Platform: macOS
Application: Chrome
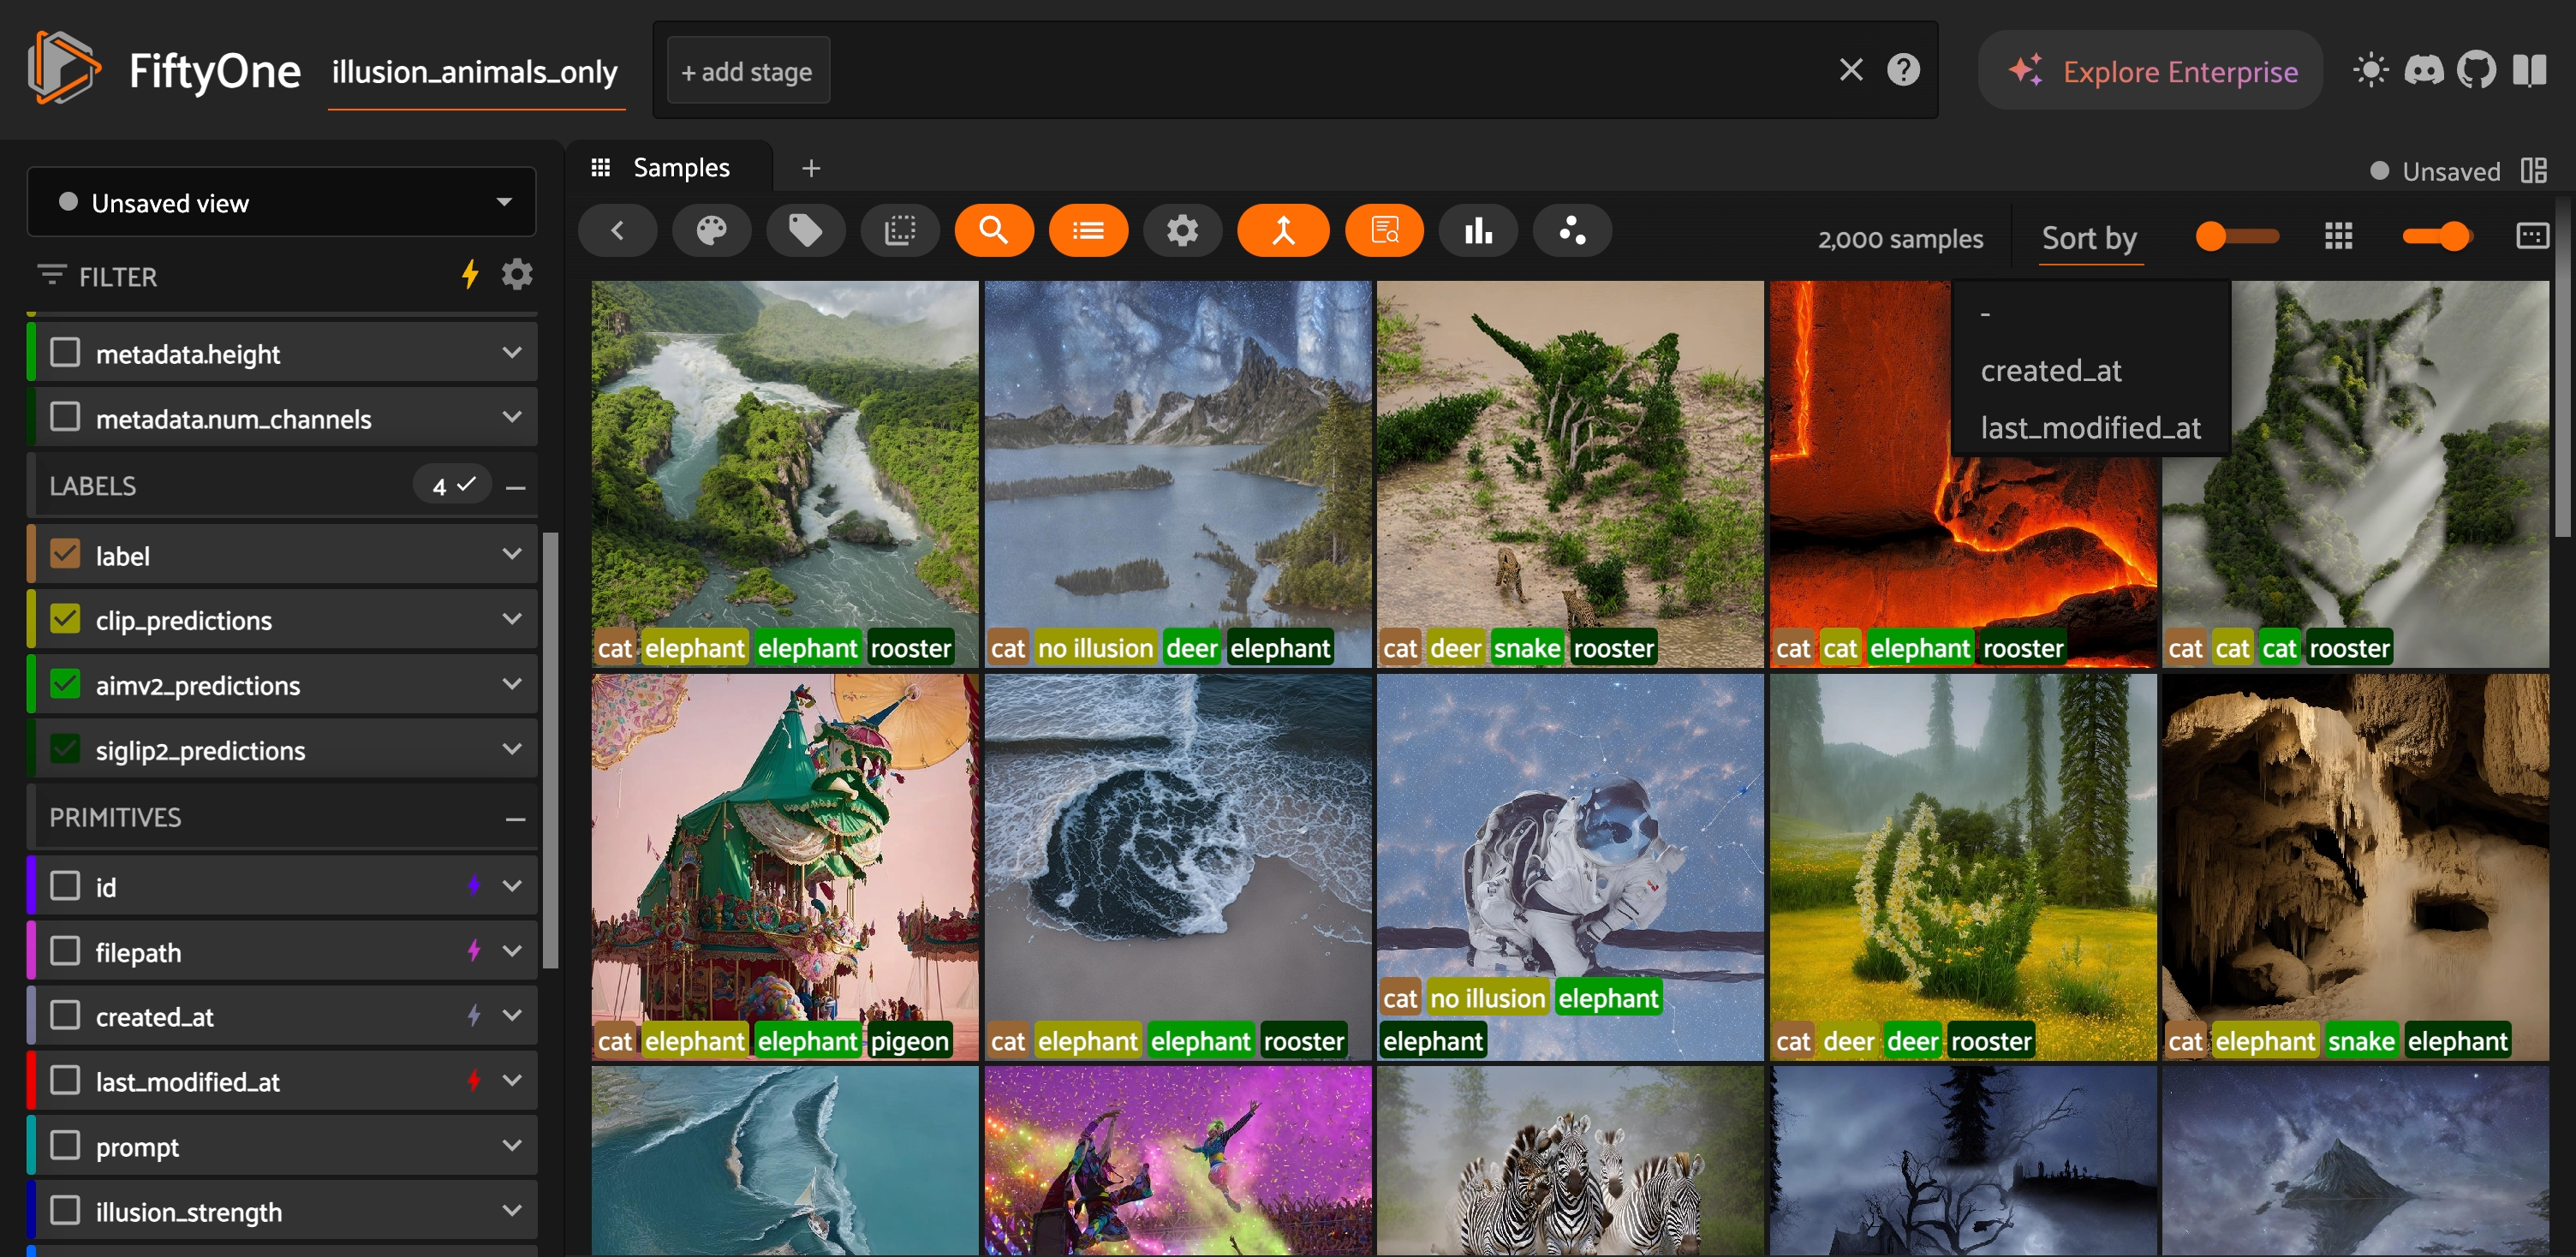
task_description: Select created_at in the Sort by menu
action_type: select
element_info: Menu Item
steps_since_start: 1